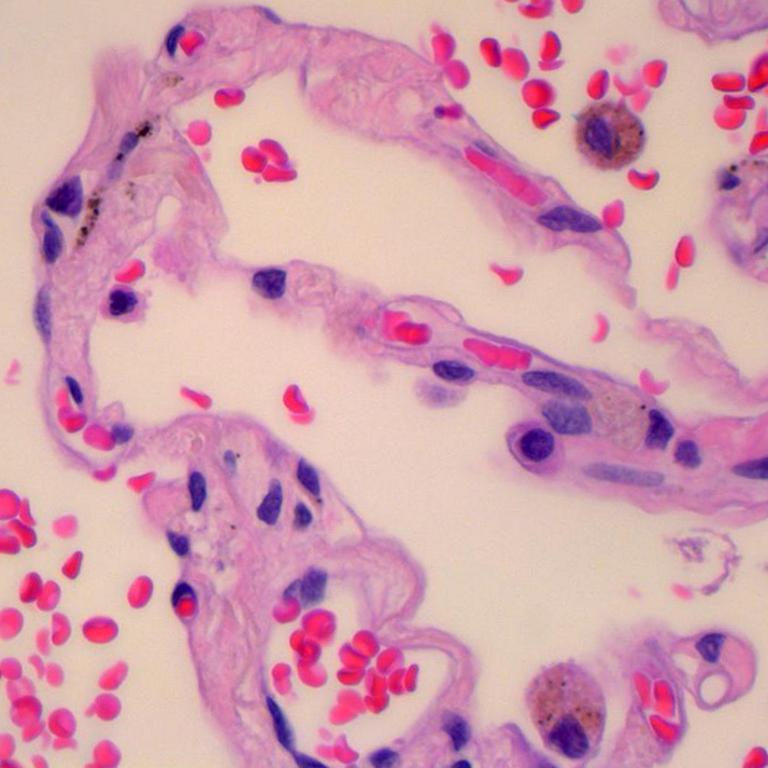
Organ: lung
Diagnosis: benign